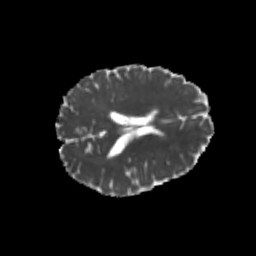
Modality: MD
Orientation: axial
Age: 20
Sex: male
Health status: healthy
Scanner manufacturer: philips
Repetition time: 7.395 s
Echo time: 0.08599 s